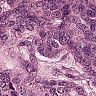
Metastatic tissue present: yes